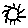
Label: sun